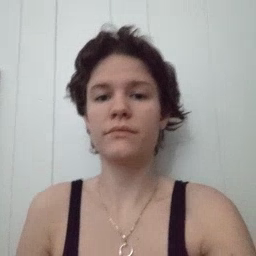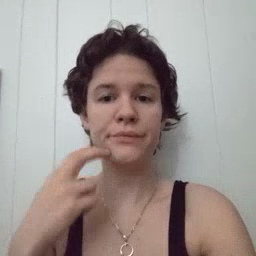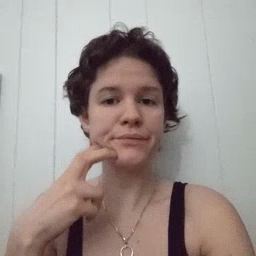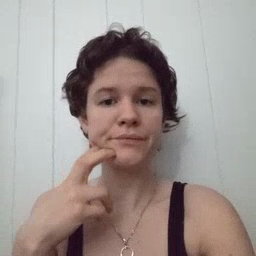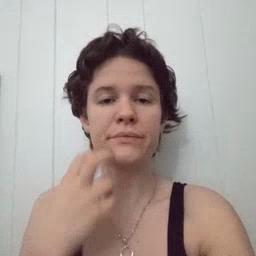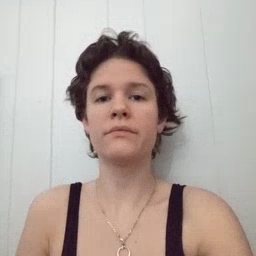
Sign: gum